Question: I have the following code:
'''
library("ggplot2")
f <- function(x)
{
if (x >= 2) {-1 + x + 0.3}
else {0}
}
graph <- ggplot(data.frame(x = c(0, 10)), aes(x))
graph <- graph + stat_function(fun=f)
print(graph)
'''
That unexpectedly produces the following graph:

But when I use the function on its own the result is the expected:
'''
> f(1)
[1] 0
>
> f(3)
[1] 2.3
>
> f(7)
[1] 6.3
'''
How come?
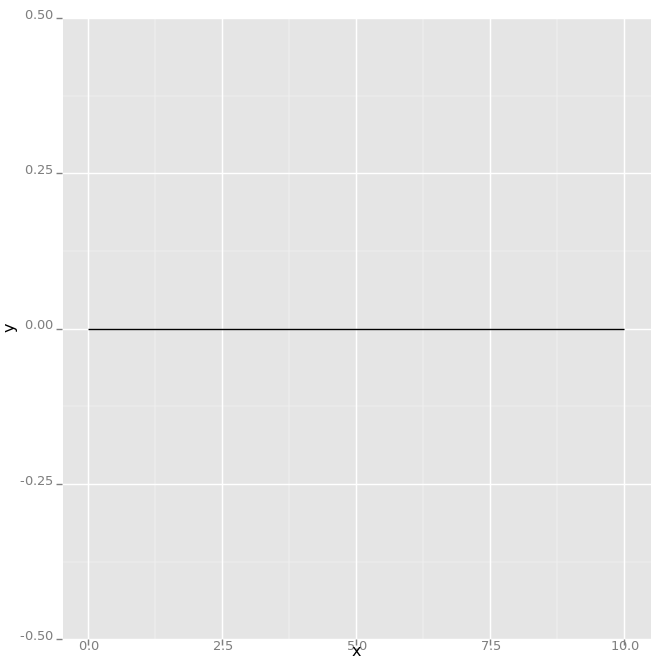
Answer: Note the following warning:
'''
> f(c(0,10))
[1] 0
Warning message:
In if (x >= 2) { :
the condition has length > 1 and only the first element will be used
'''
The first element in 'c(0,10)' is not greater than or equal to 2, and since your function was not designed to operate on a vector of values, it only evaluated the first element and returned a single '0' - which is what your call to 'print(graph)' displays. This actually gave the same warning message as above:
'''
> plot(graph)
Warning message:
In if (x >= 2) { :
the condition has length > 1 and only the first element will be used
'''
You just need to vectorize your function:
'''
f2 <- function(x)
{
ifelse(x>=2,-1+x+.3,0)
}
##
> f2(c(0,10))
[1] 0.0 9.3
##
graph2 <- ggplot(data.frame(x = c(0, 10)), aes(x))
graph2 <- graph2 + stat_function(fun=f2)
print(graph2)
'''